Question: First of all, I'm using on .
This is the , everything seems right:
'''
<div class="toolbar">
<button type="button" class="item">Item 1</button>
<button type="button" class="item">Item 2</button>
<div class="item">Item 3</div>
<div class="item">Item 4</div>
</div>
'''
And this is my ... (ok, it's ):
'''
.toolbar {
border: 1px solid #000;
border-width: 1px 0;
display: table;
width: 100%;
.item {
background: transparent;
border: 1px solid #000;
border-width: 0 1px 0 0;
display: table-cell;
height: 40px; /* <---------- */
outline: none;
vertical-align: center;
white-space: nowrap;
&:last-child { border-right: 0; }
}
}
'''
You can see these codes in action on <URL>.

The mystery is that Item 1 and 2 ('button' tag) assume the correct height ('40px'), but items 3 and 4 ('div' tag) assume a greater height ('50px').
Moreover, mysteriously elements with 'div' tag are right aligned.
Can you help me understand why this happens? And how can I fix it?
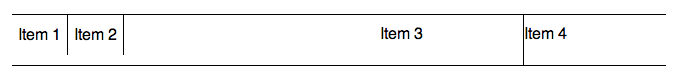
Answer: I came up with the solution. Please use below code. Here is <URL> Trial
'''
body {
padding: 50px;
}
.toolbar {
border: 1px solid #000;
border-width: 1px 0;
display: table;
width: 100%;
button,div{-moz-box-sizing: border-box;}
.item {
background: transparent;
border: 1px solid #000;
border-width: 0 1px 0 0;
display: table-cell;
vertical-align: center;
white-space: nowrap;
&:last-child { border-right: 0; }
button{
height:40px;
outline: none;
padding:0;
margin:0;
width:100%;
}
}
}
'''
'''
<div class="toolbar">
<div class="item"><button type="button">Item 1</button></div>
<div class="item"><button type="button">Item 2</button></div>
<div class="item">Item 3</div>
<div class="item">Item 4</div>
</div>
'''